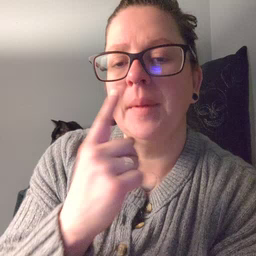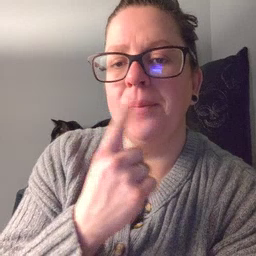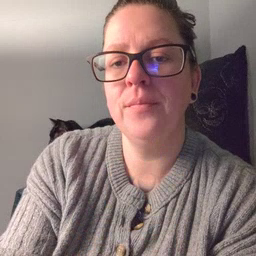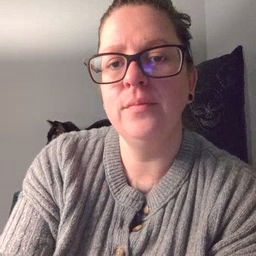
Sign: lips